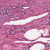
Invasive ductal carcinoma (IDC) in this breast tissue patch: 0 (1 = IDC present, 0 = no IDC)